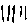
Label: line